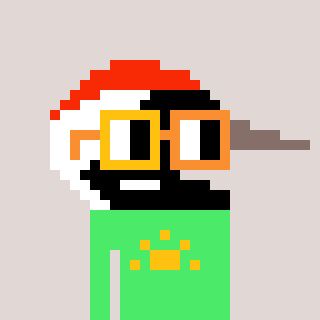
a pixel art character with square yellow and orange glasses, a crane-shaped head and a teal-colored body on a warm background